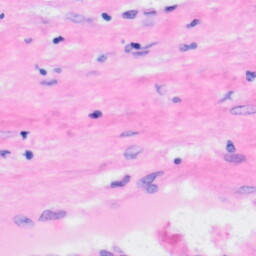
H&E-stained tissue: Liver